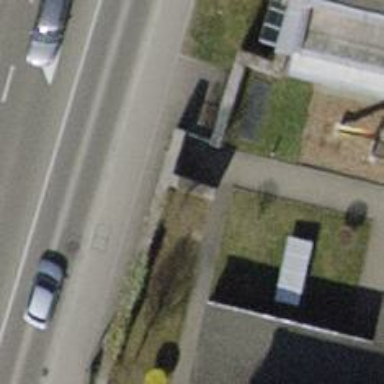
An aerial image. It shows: Wall barrier.